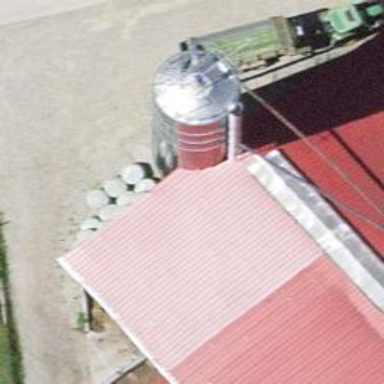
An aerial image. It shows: Silo.